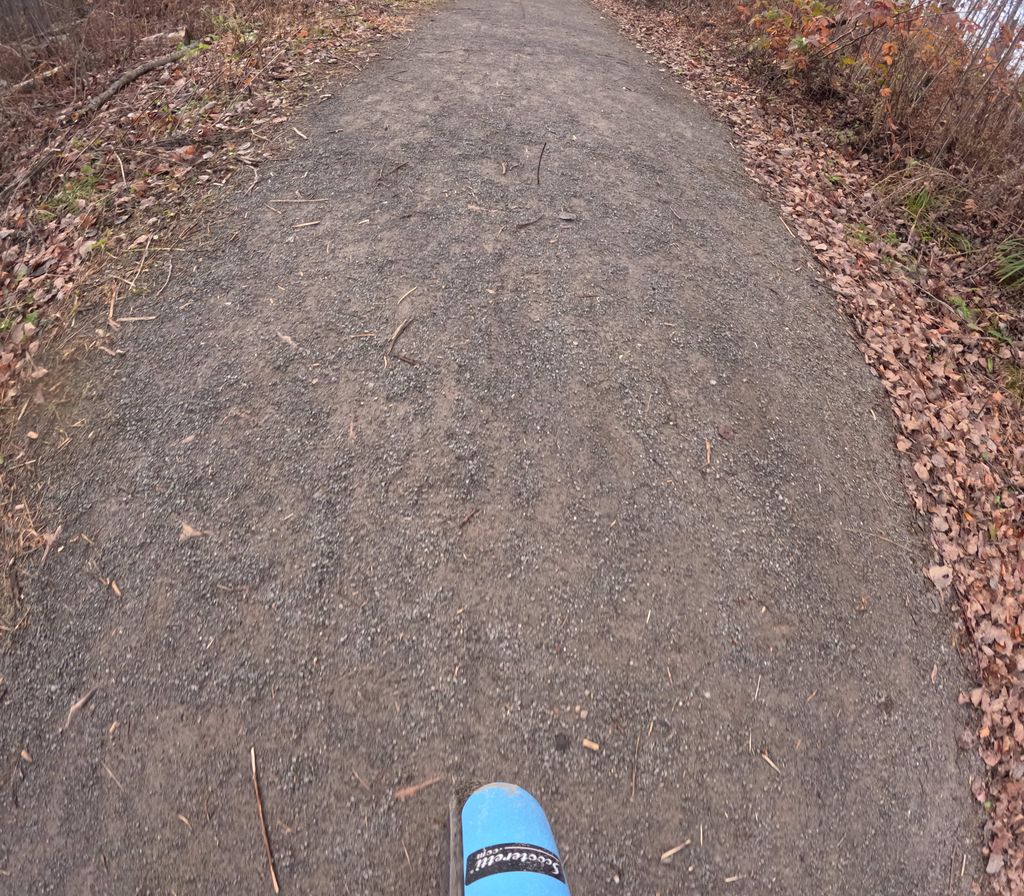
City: ottawa-gatineau